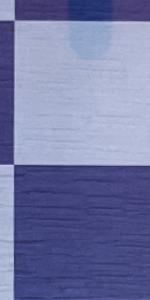
Label: Empty